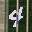
Label: 4